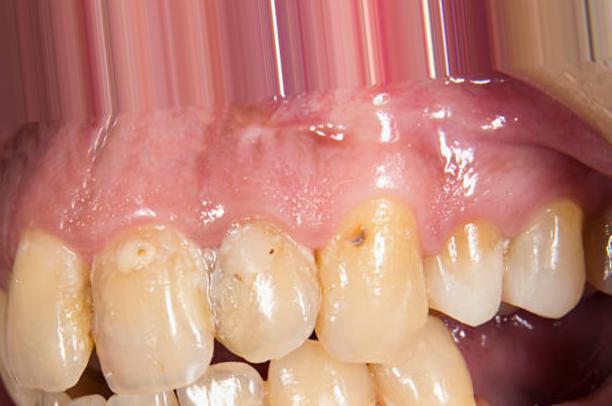
Condition: Caries